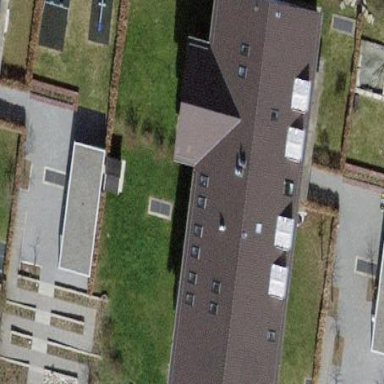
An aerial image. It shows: Gabled building.